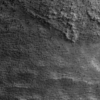
Label: not_dusty